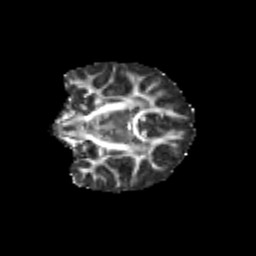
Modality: FA
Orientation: coronal
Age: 10
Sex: female
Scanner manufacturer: siemens
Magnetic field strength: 3 T
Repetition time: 3.8 s
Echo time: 0.07 s